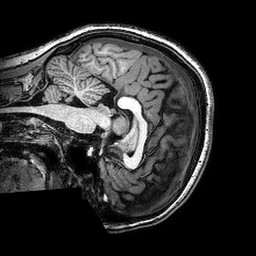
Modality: T1w
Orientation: sagittal
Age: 20
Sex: female
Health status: healthy
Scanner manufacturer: philips
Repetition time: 0.008172 s
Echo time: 0.00374 s